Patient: sex F, age 75
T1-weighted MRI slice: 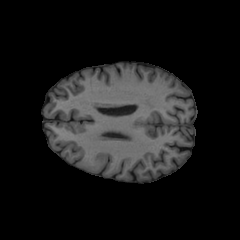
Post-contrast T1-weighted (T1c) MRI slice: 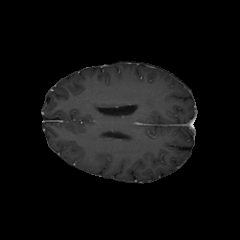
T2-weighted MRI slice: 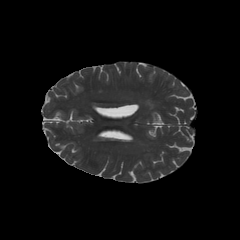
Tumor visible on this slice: no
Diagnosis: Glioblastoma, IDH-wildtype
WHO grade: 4